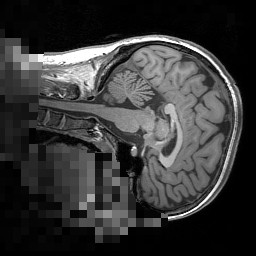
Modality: T1w
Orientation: sagittal
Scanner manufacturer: siemens
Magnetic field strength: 3 T
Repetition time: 1.5 s
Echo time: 0.00291 s